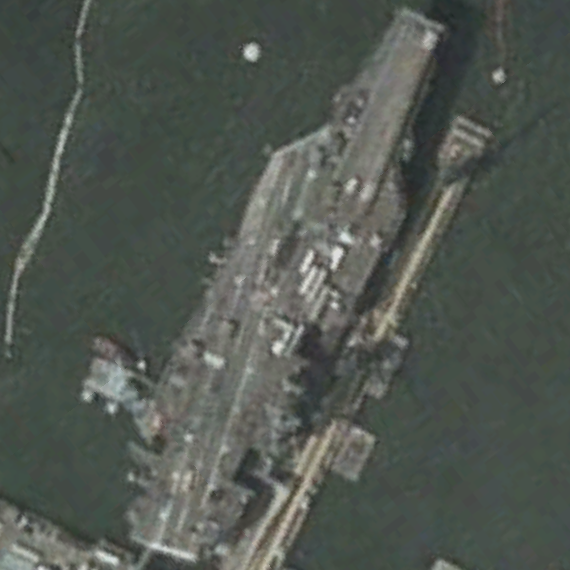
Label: aircraft_carrier